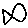
Label: fish